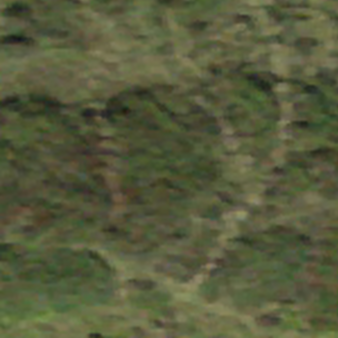
Label: other